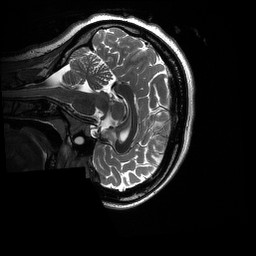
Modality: T2w
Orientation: sagittal
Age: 19
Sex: female